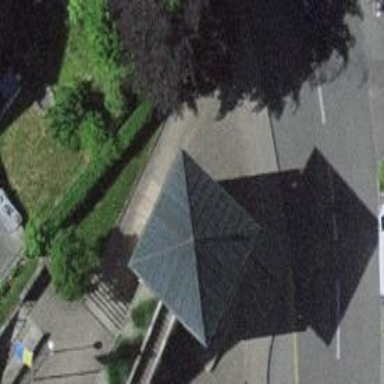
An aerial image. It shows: Service building.